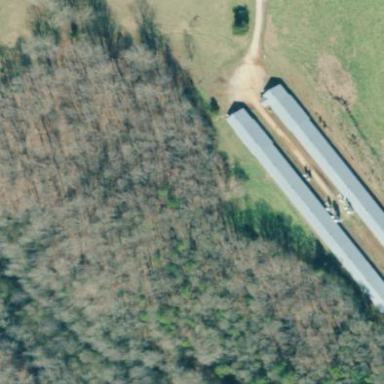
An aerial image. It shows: Poultry house.